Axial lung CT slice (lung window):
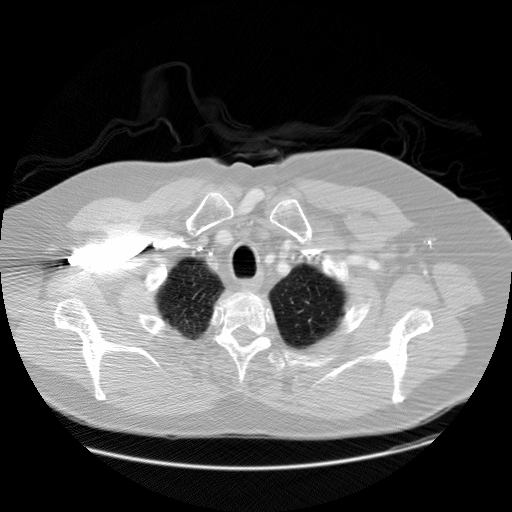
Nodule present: no